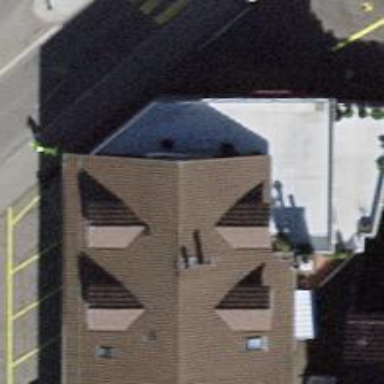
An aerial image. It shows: Cafe.